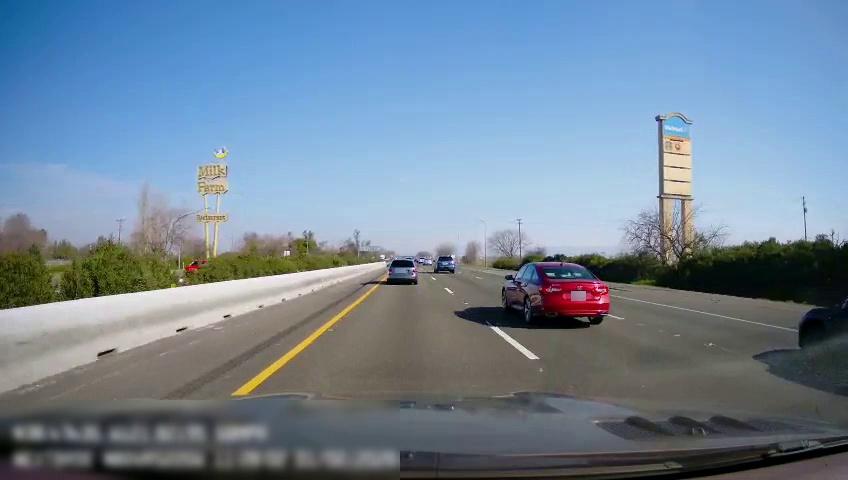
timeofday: Day
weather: Sunny
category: Drivable Space
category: Vehicles | Car
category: Vehicles | SUV
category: Vehicles | Car
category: Vehicles | SUV
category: Vehicles | Car
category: Lanes | Current Lane
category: Lanes | Current Lane
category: Lanes | Alternate Lane
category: Lanes | Alternate Lane